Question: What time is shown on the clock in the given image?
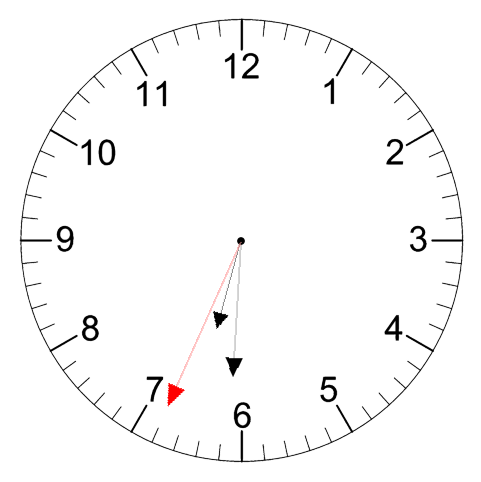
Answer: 06:30:34